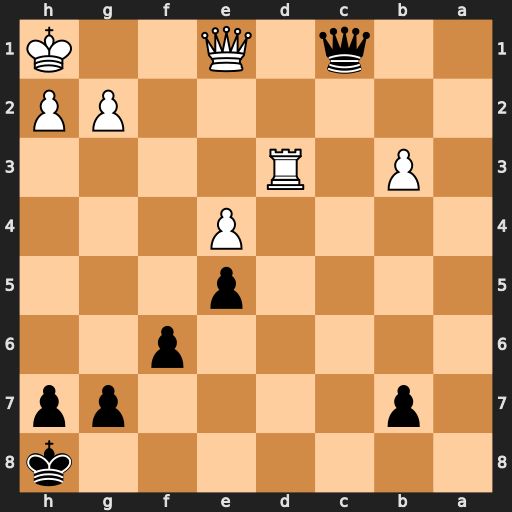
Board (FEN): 7k/1p4pp/5p2/4p3/4P3/1P1R4/6PP/2q1Q2K
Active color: b
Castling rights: -
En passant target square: -
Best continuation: Qxe1#